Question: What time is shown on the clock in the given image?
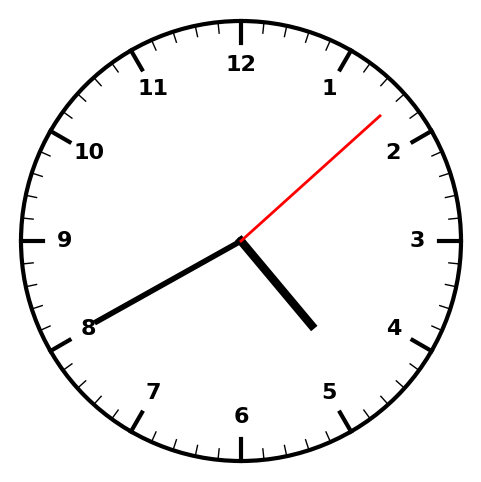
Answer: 04:40:08